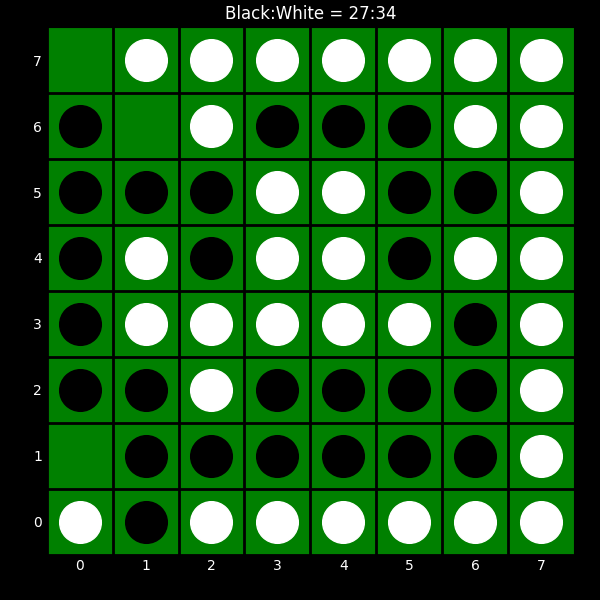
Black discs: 27
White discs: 34